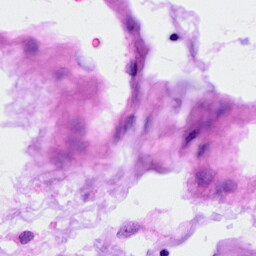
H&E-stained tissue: Ovarian